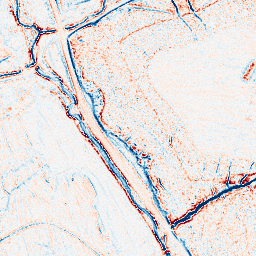
Category: edge_preserving
Decomposition family: anisotropic_diffusion
Decomposition parameters: iterations: 10
kappa: 30
gamma: 0.1
Upsampling method: regularized
Upsampling parameters: scale: 2
lambda_reg: 0.001
Upsampling scale: 2